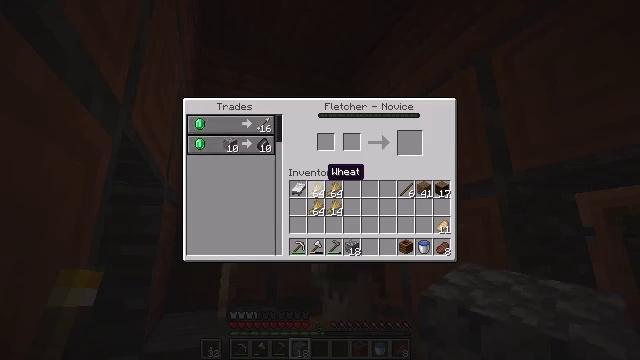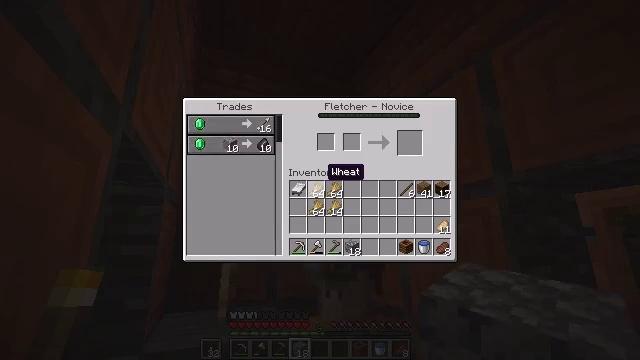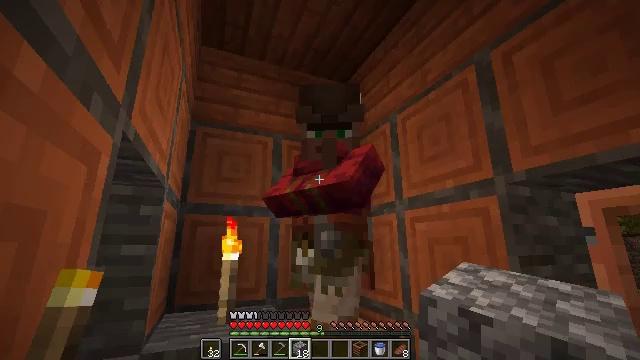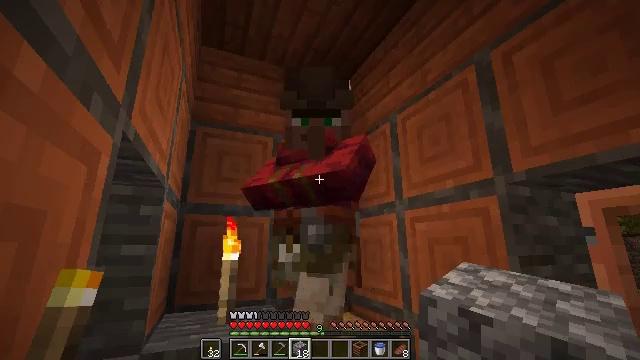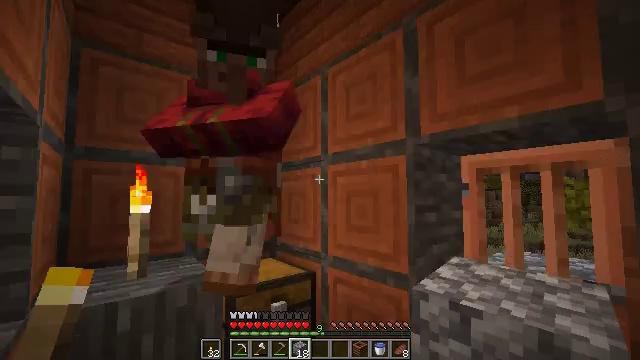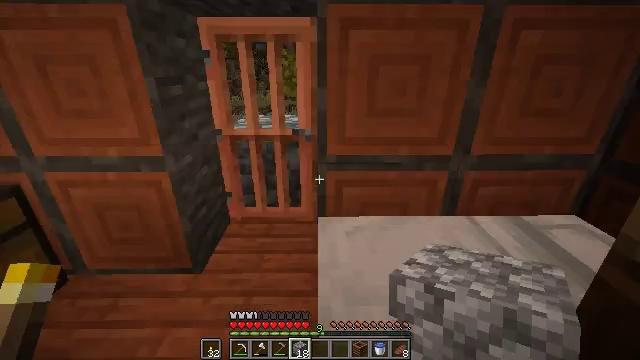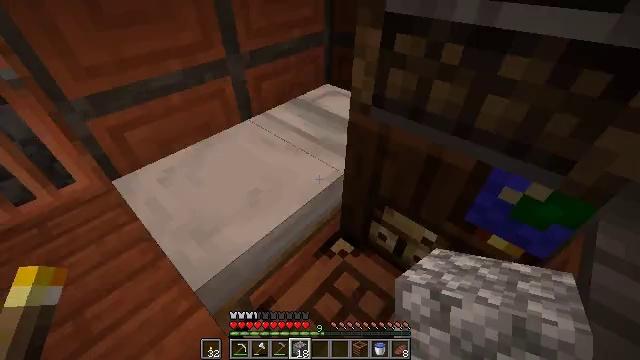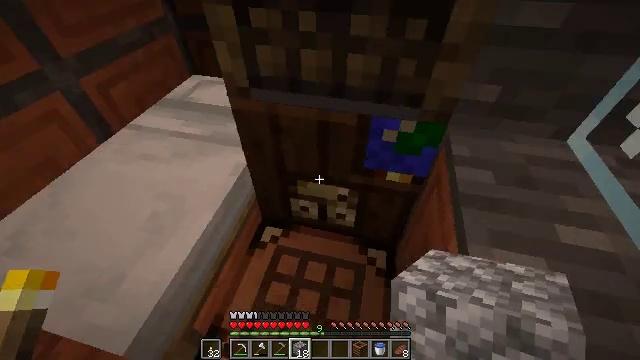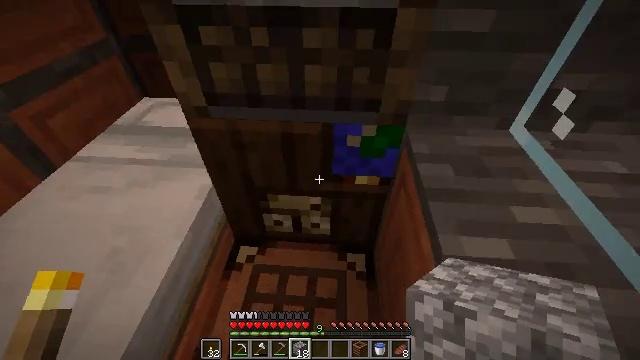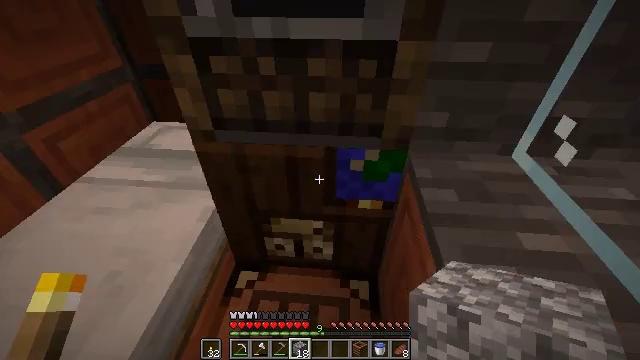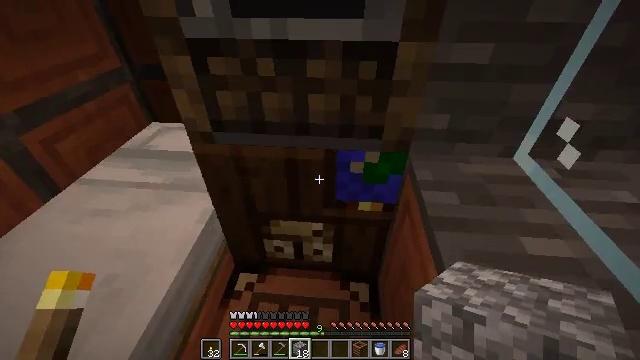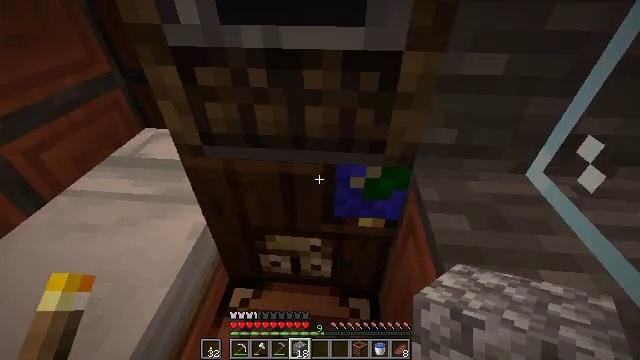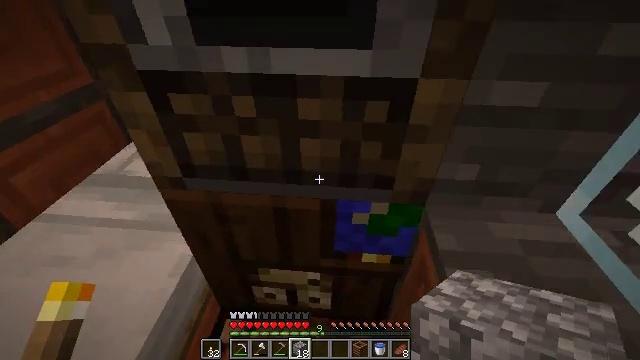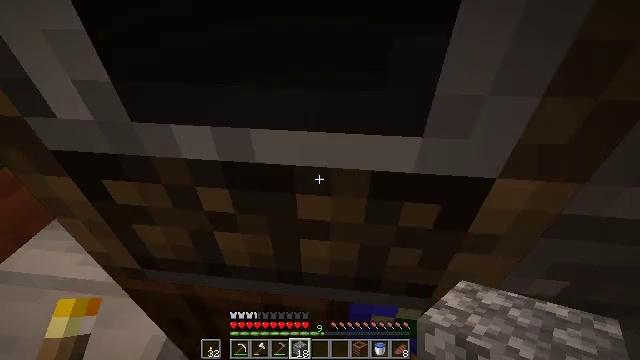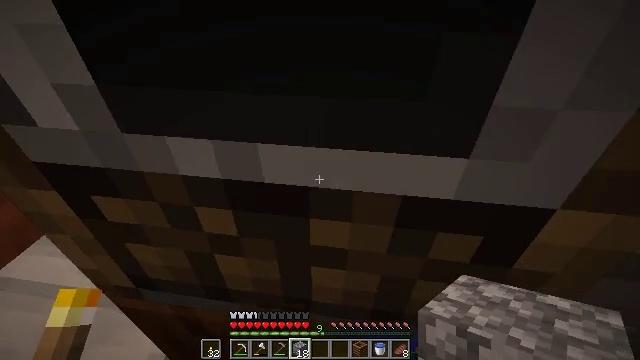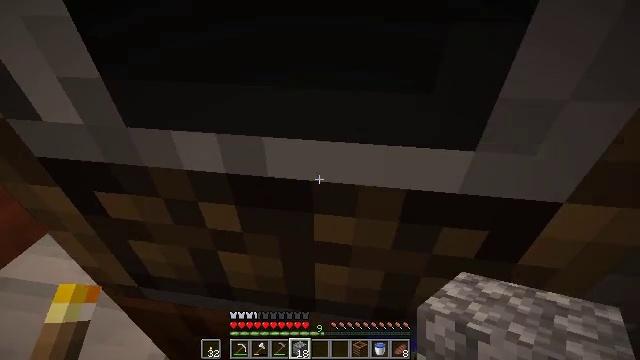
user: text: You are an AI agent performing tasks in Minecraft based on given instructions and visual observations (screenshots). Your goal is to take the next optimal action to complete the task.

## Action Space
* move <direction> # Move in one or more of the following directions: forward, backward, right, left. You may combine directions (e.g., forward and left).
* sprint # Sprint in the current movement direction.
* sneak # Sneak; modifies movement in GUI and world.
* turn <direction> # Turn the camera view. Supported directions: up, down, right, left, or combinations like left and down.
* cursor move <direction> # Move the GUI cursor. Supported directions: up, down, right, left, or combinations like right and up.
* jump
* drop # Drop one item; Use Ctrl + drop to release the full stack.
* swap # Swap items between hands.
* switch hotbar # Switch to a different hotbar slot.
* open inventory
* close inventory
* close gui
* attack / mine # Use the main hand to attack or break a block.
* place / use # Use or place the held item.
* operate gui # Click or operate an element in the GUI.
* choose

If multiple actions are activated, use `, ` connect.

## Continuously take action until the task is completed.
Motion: motion action
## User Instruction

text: Break the cartography table.
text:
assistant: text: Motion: no_op
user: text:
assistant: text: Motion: no_op
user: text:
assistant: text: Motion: close gui
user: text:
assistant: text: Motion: turn right and down
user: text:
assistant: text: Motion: turn right and down
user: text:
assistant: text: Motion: turn right and down
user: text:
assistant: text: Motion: turn right and down
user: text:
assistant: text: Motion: turn right and up
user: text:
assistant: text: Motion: turn up
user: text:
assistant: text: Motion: move forward
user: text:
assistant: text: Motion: move forward
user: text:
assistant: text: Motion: move forward
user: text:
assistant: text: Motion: move forward
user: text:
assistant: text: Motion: move forward, turn left
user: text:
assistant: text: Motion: no_op
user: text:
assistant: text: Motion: no_op
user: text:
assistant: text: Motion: no_op
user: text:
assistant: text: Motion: no_op
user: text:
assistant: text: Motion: no_op
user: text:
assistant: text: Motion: no_op
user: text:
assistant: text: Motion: no_op
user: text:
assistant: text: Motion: turn right and down
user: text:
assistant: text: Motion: turn right
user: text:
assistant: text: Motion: turn right and down
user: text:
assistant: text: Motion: turn right
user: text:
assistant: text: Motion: turn right and down
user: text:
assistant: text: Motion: turn right and down
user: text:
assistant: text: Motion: turn right and down
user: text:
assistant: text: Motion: turn right and down, switch to hotbar 2
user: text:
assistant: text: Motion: turn left and down, switch to hotbar 2